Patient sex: F
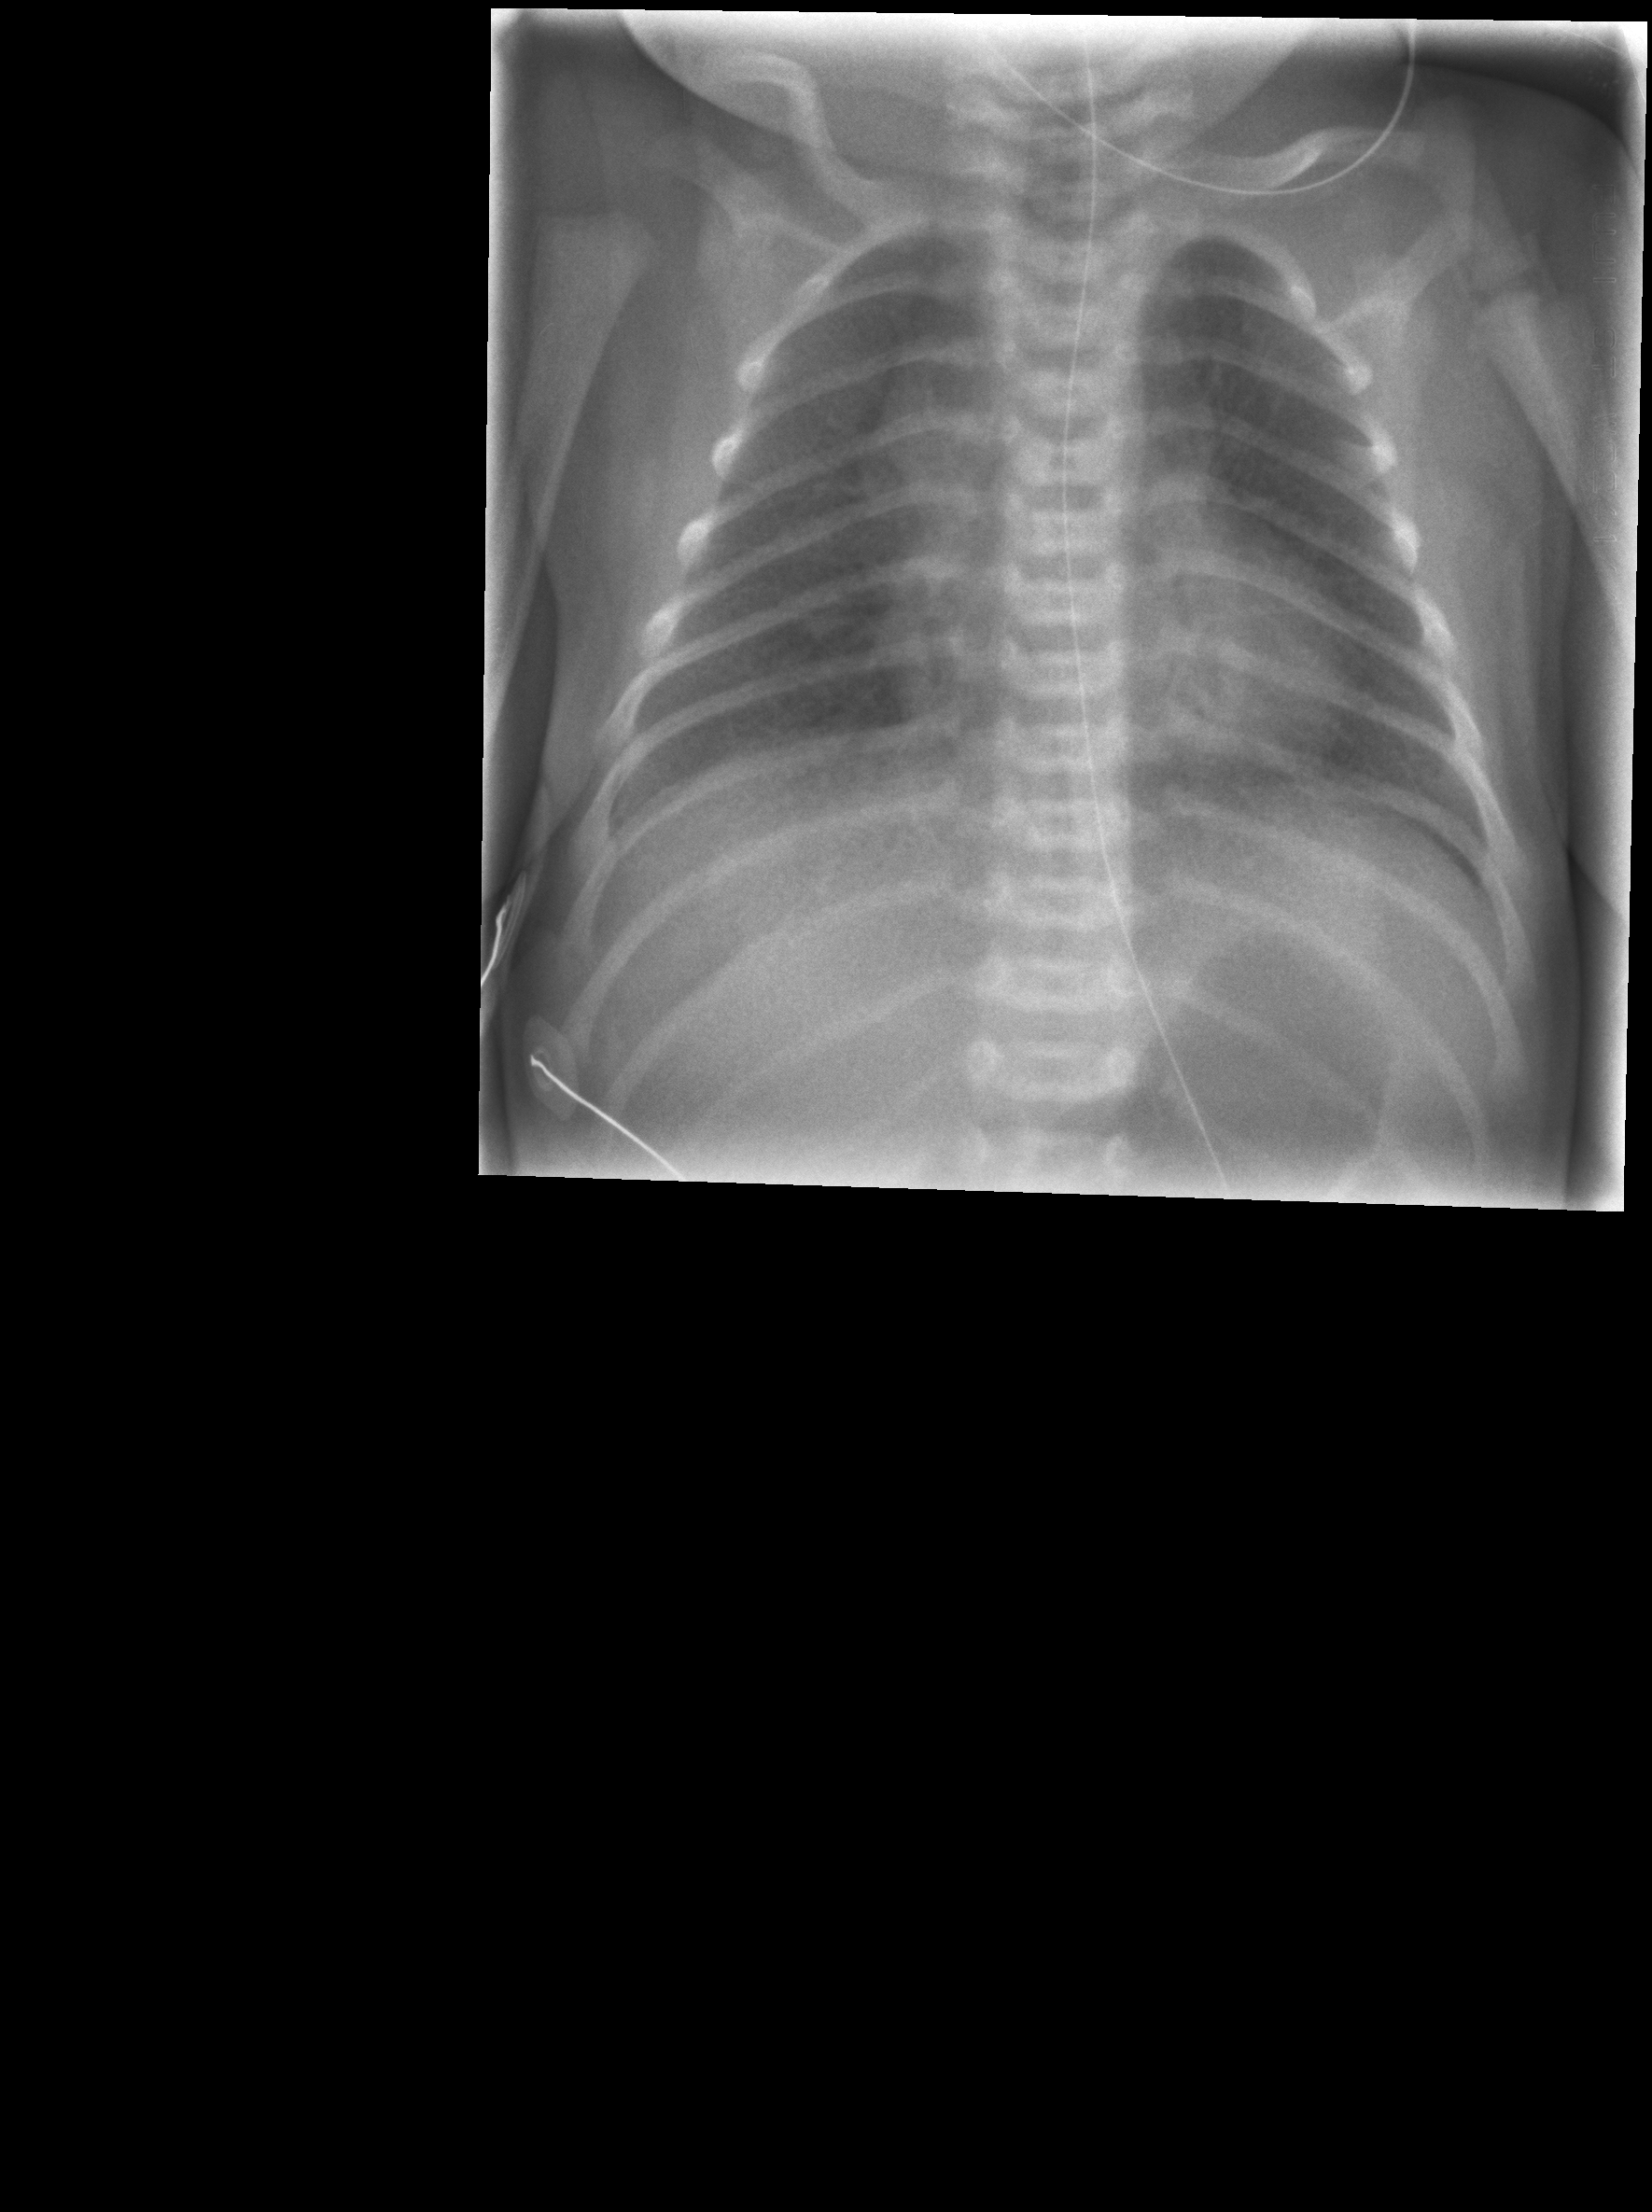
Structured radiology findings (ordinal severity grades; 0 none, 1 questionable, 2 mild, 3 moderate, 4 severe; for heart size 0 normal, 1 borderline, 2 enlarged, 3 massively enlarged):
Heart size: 1
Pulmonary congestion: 2
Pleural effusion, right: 2
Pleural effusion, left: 0
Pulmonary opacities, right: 0
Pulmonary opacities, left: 0
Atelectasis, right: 0
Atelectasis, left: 0